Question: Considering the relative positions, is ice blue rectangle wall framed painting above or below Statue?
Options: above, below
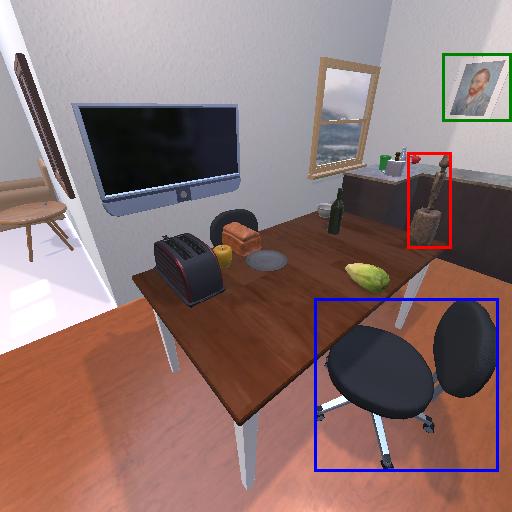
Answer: above